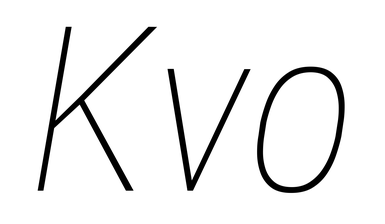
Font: Roboto-Italic_Condensed_Thin_Italic